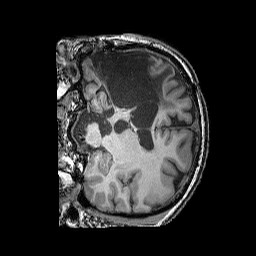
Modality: T1w
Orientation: coronal
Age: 40
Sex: male
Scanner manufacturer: siemens
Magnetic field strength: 3 T
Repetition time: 2.25 s
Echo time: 0.00411 s